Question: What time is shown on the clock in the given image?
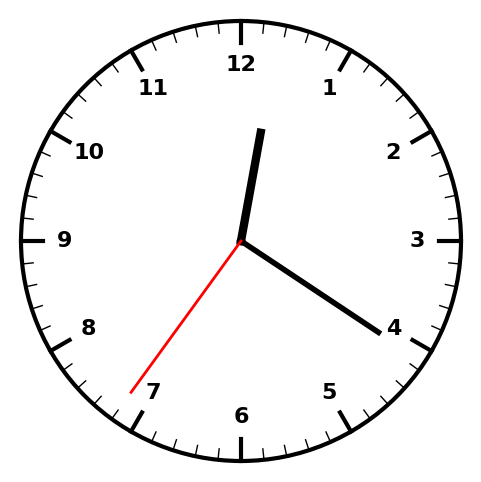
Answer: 12:20:36